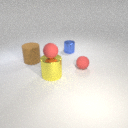
large brown rubber cylinder to the left of small red rubber sphere